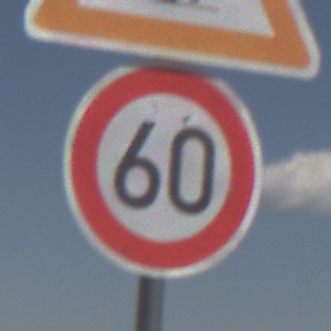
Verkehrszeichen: Geschwindigkeit60
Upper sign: UnzureichendesLichtraumprofil
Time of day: Midday
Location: Outdoor (Nature)
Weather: Clear
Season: NotSpecified
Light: Natural